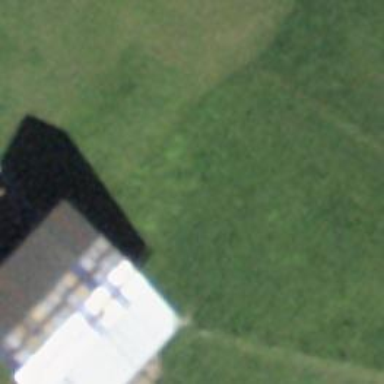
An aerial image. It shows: Barn.